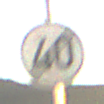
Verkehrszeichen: EndeGeschwindigkeit40
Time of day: SunriseSunset
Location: Outdoor (Nature)
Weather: Clear
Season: NotSpecified
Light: Natural